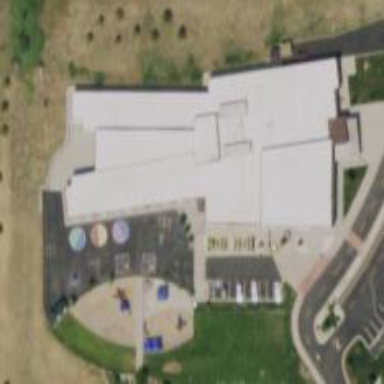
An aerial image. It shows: School building.